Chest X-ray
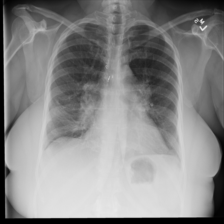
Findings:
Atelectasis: negative
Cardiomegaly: negative
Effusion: negative
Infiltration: positive
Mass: negative
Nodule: positive
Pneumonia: negative
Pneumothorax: negative
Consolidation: negative
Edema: negative
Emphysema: negative
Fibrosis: negative
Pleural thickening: negative
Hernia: negative